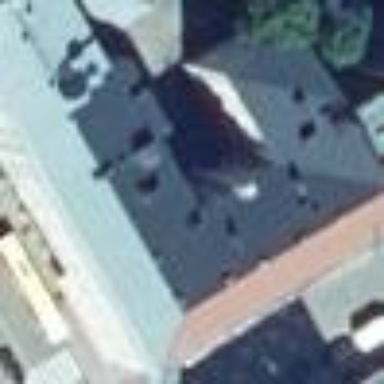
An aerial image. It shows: Gabled roof apartments building with moccasin color.